Question: I have a submenu, the problem is my submenu must have more distance and should be visible on , so if i'm out of the submenu goes closed.

Demonstration code on <URL>.
HTML code is:
'''
<ul class="menu">
<li> <a href="#">submenu</a>
<ul>
<li><a href="#">sub item 1</a>
</li>
<li><a href="#">sub item 2</a>
</li>
<li><a href="#">sub item 3</a>
</li>
<li><a href="#">sub item 4</a>
</li>
<li><a href="#">sub item 5</a>
</li>
<li><a href="#">sub item 6</a>
</li>
<li><a href="#">sub item 7</a>
</li>
</ul>
</li>
</ul>
'''
CSS is:
'''
a {
text-decoration: none;
}
ul.menu {
}
ul.menu li {
list-style-type: none;
position: relative;
float: left;
display: inline;
margin: 0px 0px 1px 1px;
padding: 0px 0px 0px 0px;
height: 33px;
line-height: 33px;
}
ul.menu li a {
display: block;
color: #5b615b;
padding: 0px 7px 0px 7px;
background-color: #e1e1e1;
text-transform: uppercase;
}
ul.menu li a:hover {
color: #000000;
background-color: #e1e1e1;
}
ul.menu li ul {
display: none;
font-size: 10px;
width: 100%;
position: absolute;
top: 37px;
left: 0px;
margin: 0px;
padding: 0px;
}
ul.menu li:hover > ul {
display: block;
}
ul.menu li:hover > a {
color: #000000;
background-color: #e1e1e1;
}
ul.menu li:hover > ul {
display: block;
}
ul.menu li ul li {
position: relative;
float: none;
display: block;
height: 22px;
line-height: 22px;
border-bottom: 1px solid #ffffff;
margin: 0px 0px 0px 0px;
padding: 0px 0px 0px 0px;
}
ul.menu li.active ul li a {
color: #5b615b;
background-color: #e1e1e1;
}
'''
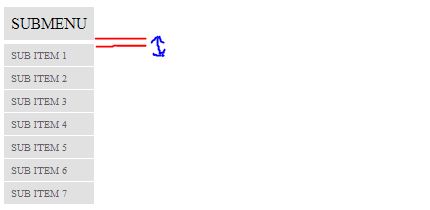
Answer: Change the 'top' on 'ul.menu li ul' to '33px' instead of 37, and add a 'padding-top' of '1px'. <URL>.
The padding ensures that the hover effect remains active between the elements (padding is part of the element so also has hover).